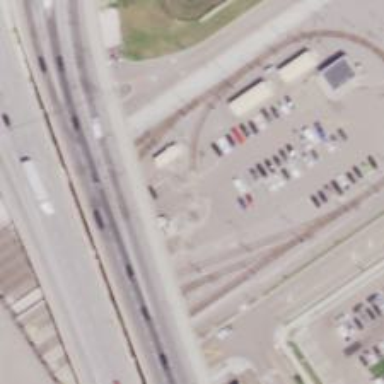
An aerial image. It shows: Light rail service yard with electrified contact lines.